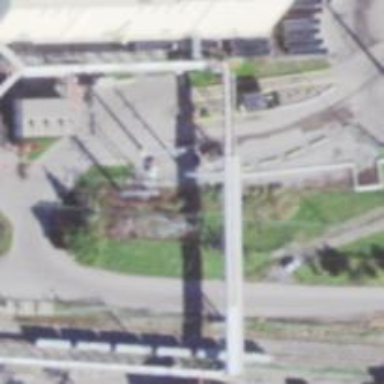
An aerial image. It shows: Abandoned railway.